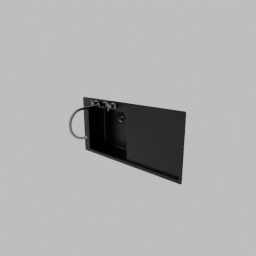
Label: appliances